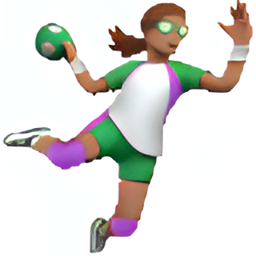
Name: handball
Emoji: 🤾🏽
Group: People & Body
Sub-group: person-sport